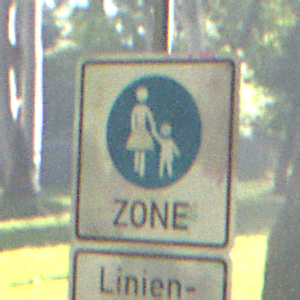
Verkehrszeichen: BeginnFussgaengerzone
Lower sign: BesondereFahrzeugeUndTransportgueter2
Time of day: MorningAfternoon
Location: Outdoor (Nature)
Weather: Clear
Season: NotSpecified
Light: Natural